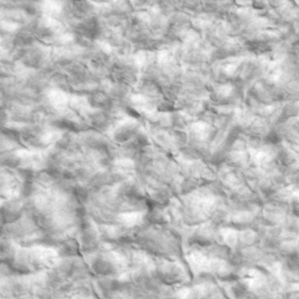
Label: non_frost